Interaction volume radius: 10 \u00c5
Interaction volume height: 10 \u00c5
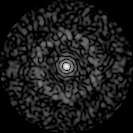
Disorder parameter: 0.8581